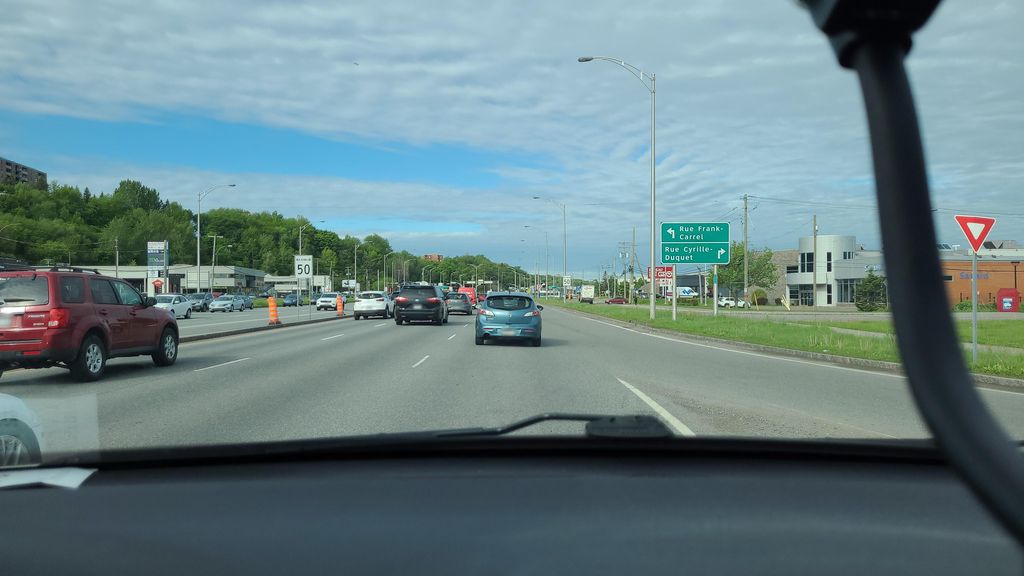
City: quebec_city